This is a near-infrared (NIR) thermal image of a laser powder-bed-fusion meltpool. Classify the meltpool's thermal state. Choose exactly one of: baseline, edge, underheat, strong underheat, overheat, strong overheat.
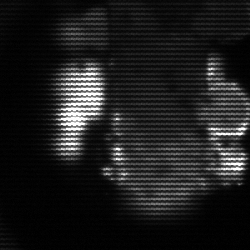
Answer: strong underheat